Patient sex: M
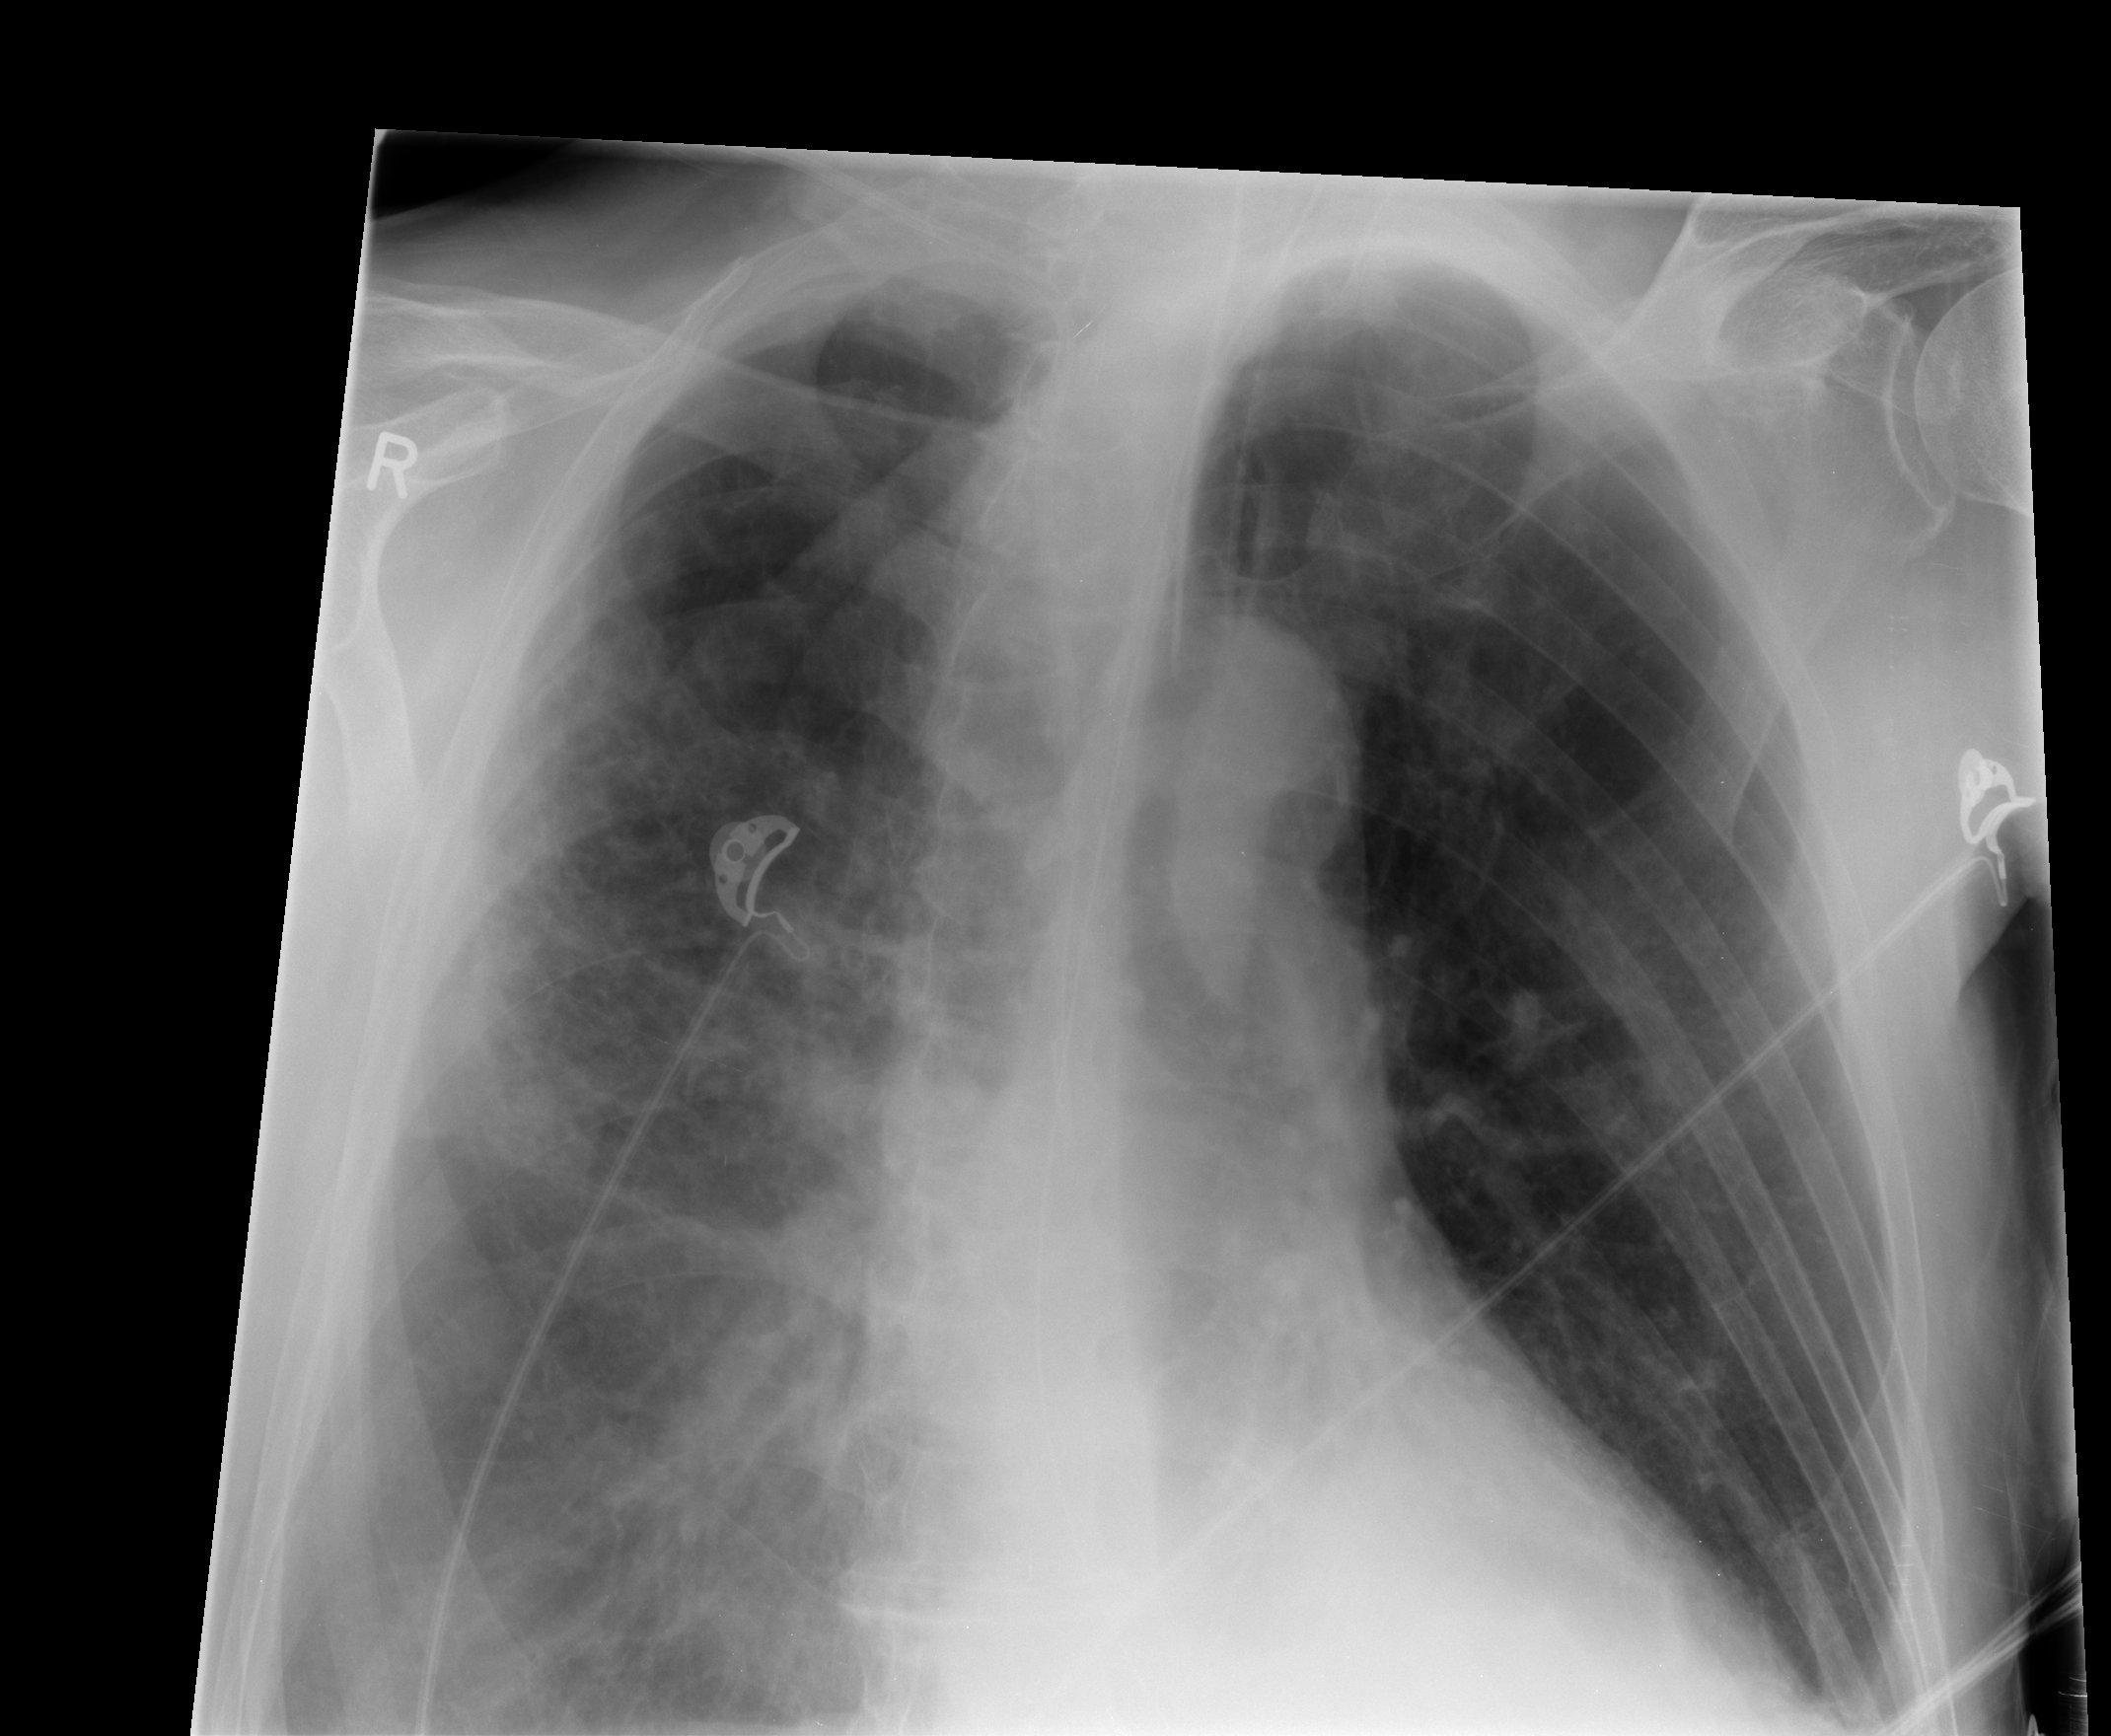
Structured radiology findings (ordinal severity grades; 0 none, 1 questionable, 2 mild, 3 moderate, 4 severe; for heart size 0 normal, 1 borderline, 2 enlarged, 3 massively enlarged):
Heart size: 0
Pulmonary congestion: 2
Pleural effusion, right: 2
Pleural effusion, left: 0
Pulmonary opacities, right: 3
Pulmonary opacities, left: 1
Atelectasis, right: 2
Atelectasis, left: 2